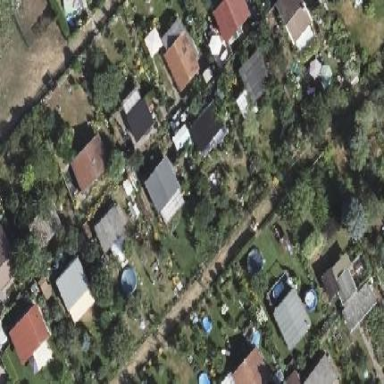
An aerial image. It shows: Plot within allotments.